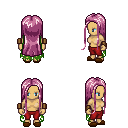
a pixel art fantasy rpg character, female body template, human, tanned skin, green tattered cape, red pants, pink extra-long hairstyle, leather bracers, brown slippers, four views (front, back, left, right), 2x2 character sprite sheet, small pixel art, hard edges, no anti-aliasing